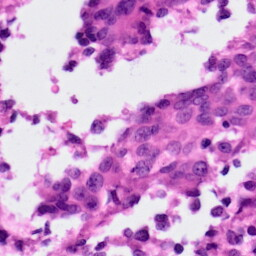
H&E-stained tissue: Ovarian